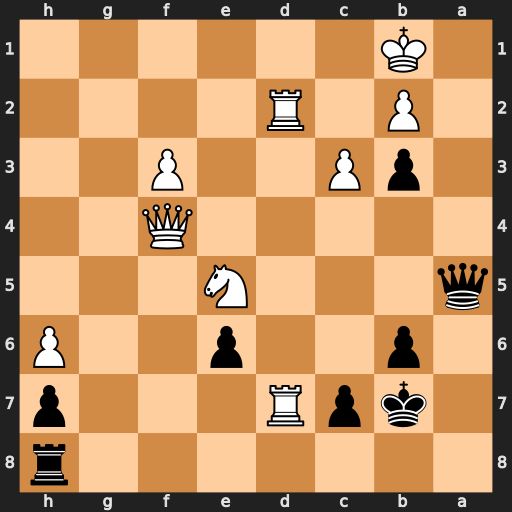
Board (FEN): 7r/1kpR3p/1p2p2P/q3N3/5Q2/1pP2P2/1P1R4/1K6
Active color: b
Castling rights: -
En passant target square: -
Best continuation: Qa2+ Kc1 Qa1#